Question: I want to write id in ajax success
'''
success: function (response) {
debugger;
if (response.d != null) {
$("#mycarousel").empty();
$.each(response.d, function (i, response) {
$("#mycarousel").append('<li id='"+response.Soid+"'><img src="../Images/DefaultPhotoMale.png" width="40" height="40" alt="image"/></li>');
});
jQuery('#mycarousel').jcarousel();
}
else {
}
},
error: function (xhr) {
}
'''
but i get following error:

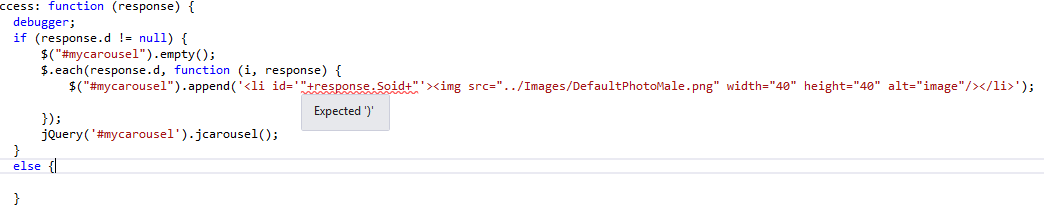
Answer: You need to change your quotes like this :
'''
$("#mycarousel").append('<li id="'+response.Soid+'"><img src="../Images/DefaultPhotoMale.png" width="40" height="40" alt="image"/></li>');
'''